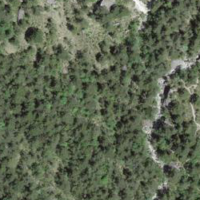
EUNIS habitat code: 43
Species observed at this site:
Platanthera bifolia
Cypripedium calceolus